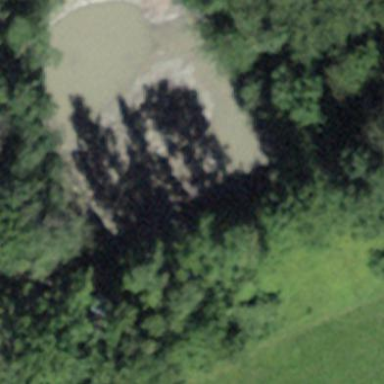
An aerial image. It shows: Pond with natural water.